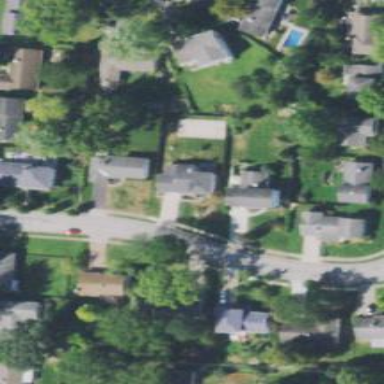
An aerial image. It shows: Residential driveway serving as service road.